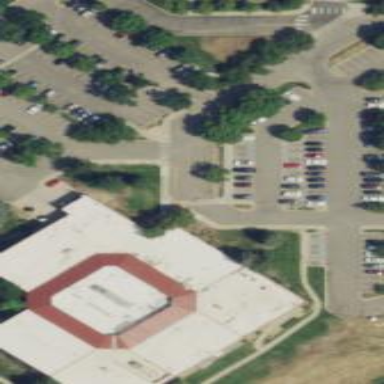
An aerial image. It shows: Clinic building providing healthcare services.